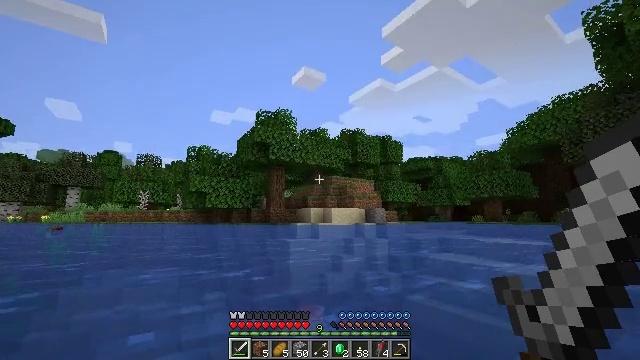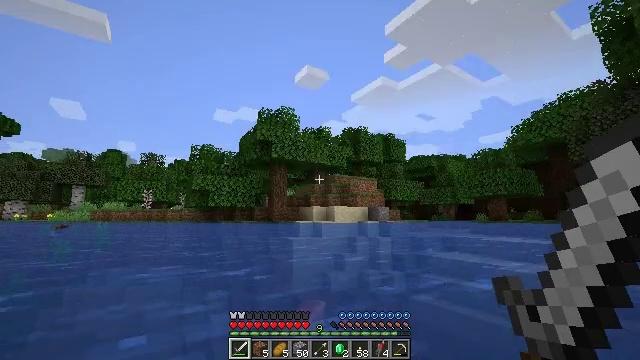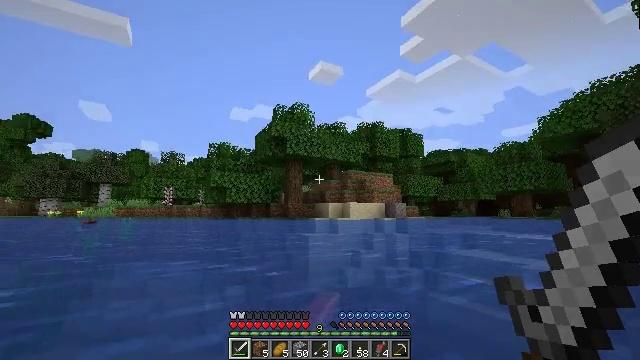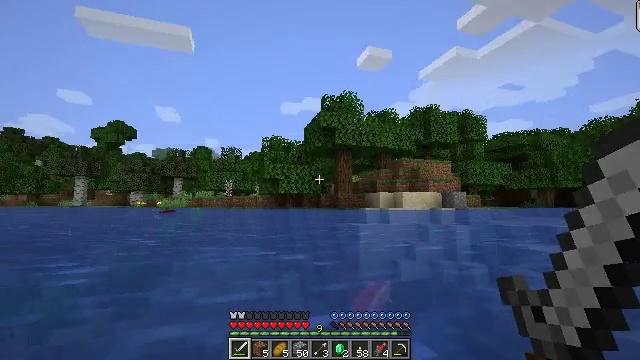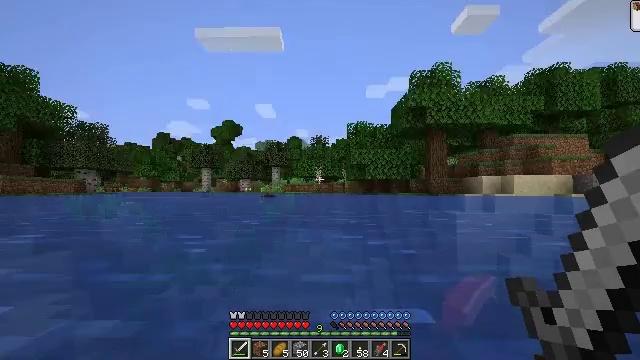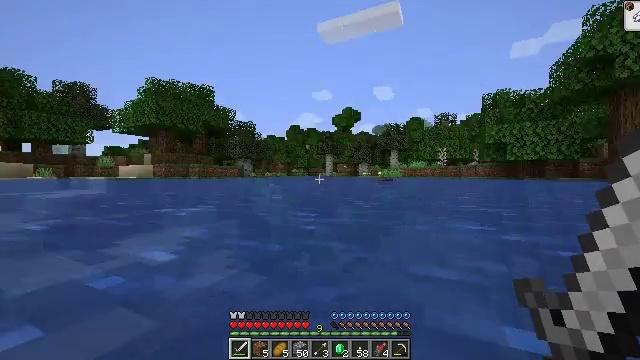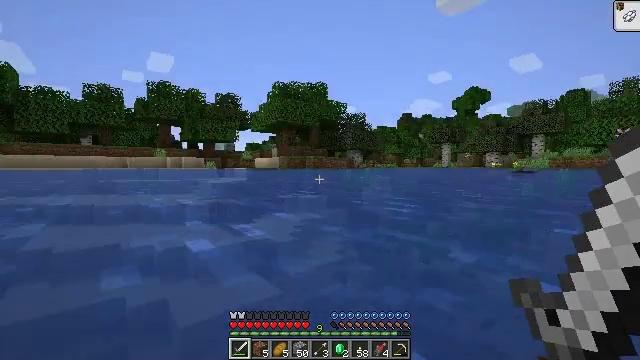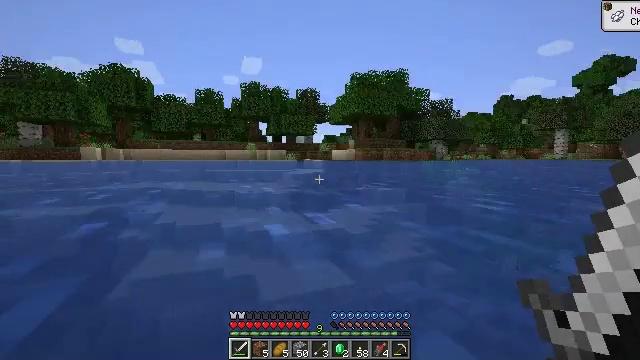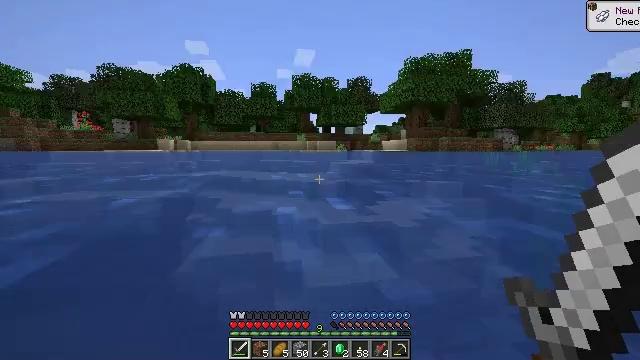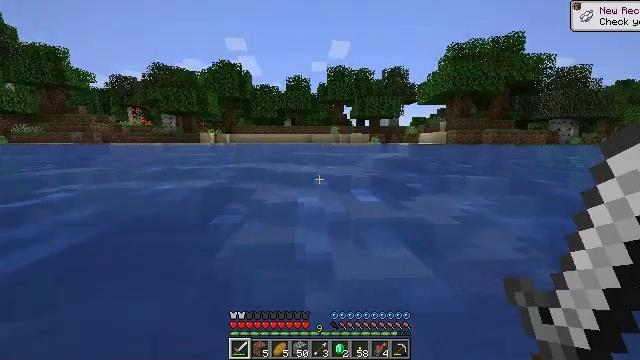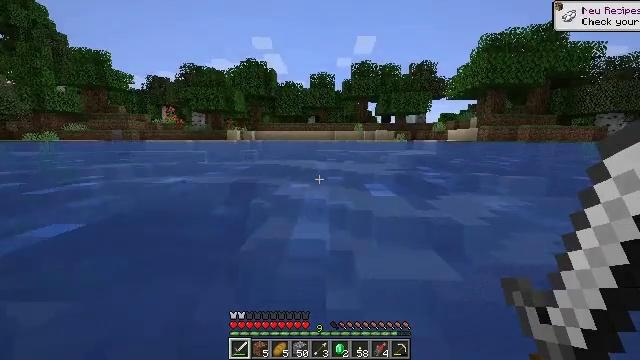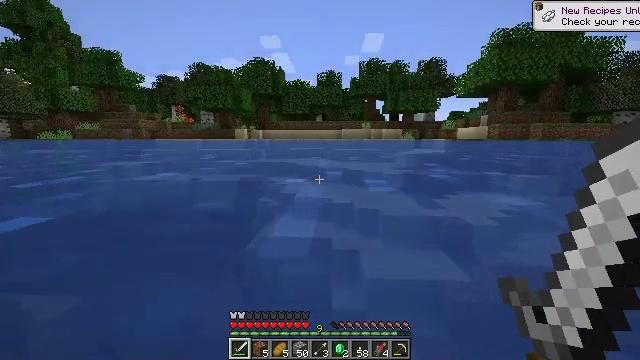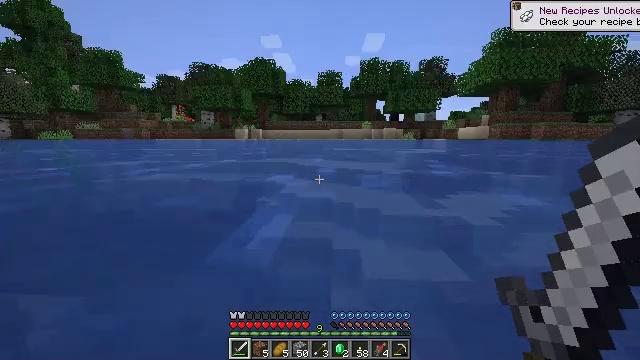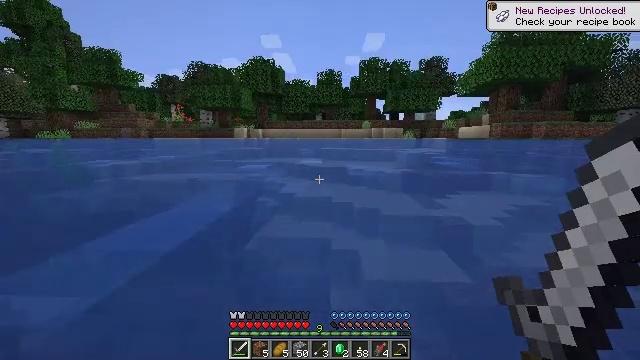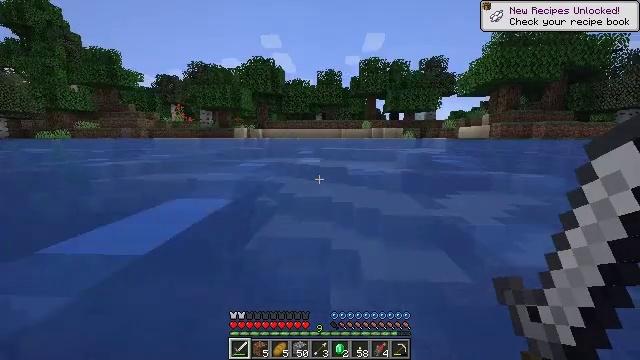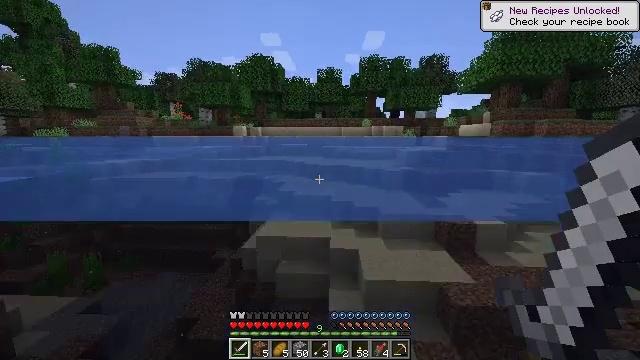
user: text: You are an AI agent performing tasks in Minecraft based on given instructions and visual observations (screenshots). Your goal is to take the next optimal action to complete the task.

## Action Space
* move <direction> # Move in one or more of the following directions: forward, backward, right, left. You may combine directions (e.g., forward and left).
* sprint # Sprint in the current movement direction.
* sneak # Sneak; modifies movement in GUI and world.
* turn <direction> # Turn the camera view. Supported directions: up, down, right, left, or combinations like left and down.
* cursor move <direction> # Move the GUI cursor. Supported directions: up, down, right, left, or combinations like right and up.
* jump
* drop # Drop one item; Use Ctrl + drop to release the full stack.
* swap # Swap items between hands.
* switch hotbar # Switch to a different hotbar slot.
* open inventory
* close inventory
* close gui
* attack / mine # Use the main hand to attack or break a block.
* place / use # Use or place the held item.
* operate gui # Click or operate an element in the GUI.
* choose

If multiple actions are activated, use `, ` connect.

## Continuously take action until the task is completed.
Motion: motion action
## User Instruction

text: Kill aquatic mobs.
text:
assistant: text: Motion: move forward
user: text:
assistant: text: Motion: move forward, turn left
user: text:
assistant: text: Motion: move forward, turn left and down
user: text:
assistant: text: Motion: move forward, turn left and down
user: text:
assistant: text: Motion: move forward, turn left and down
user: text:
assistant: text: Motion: move forward, turn left and down
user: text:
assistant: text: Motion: move forward, turn left and down
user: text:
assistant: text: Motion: move forward, turn left and down
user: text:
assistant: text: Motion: move forward, turn left and down
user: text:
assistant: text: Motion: move forward, turn left
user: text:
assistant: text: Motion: move forward, turn left
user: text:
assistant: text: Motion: move forward
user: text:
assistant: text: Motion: move forward
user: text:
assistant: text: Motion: move forward
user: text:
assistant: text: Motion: move forward
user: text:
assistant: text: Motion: move forward
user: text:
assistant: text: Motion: move forward, turn down
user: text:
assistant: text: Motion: move forward, turn down
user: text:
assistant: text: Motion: move forward, turn left and down
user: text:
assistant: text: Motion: move forward, turn left and down
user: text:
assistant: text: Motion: move forward
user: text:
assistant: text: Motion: move forward
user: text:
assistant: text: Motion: move forward, turn left
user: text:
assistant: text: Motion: move forward, turn left and up
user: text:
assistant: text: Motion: move forward, turn left and up
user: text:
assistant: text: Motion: move forward, turn left and up
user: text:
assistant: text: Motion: move forward, turn left and up
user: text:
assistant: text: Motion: move forward
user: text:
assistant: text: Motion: move forward
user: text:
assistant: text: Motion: move forward